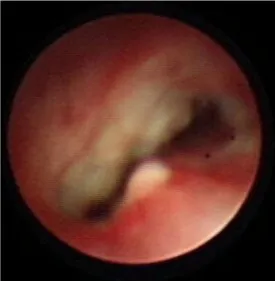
(D) Anastomotic fracture, 9 days after the operation.
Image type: endoscopy (airway_endoscopy)